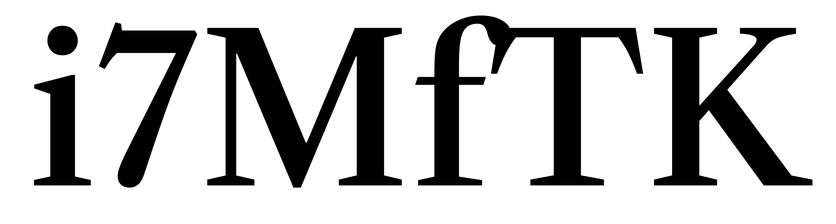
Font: LibreCaslonText_Medium